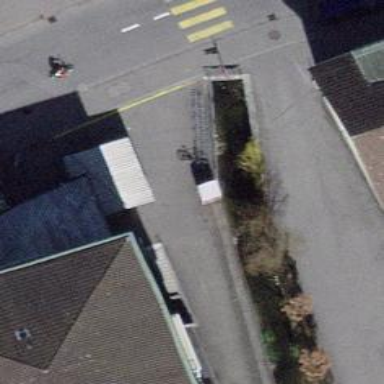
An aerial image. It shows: Bicycle parking area with rack.